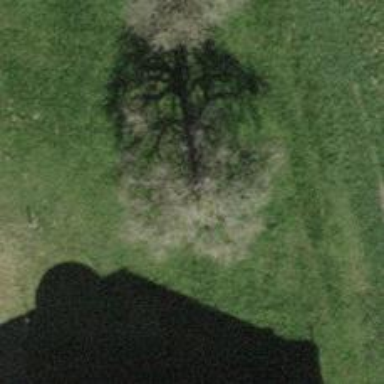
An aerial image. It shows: Urban area featuring tree as natural element.